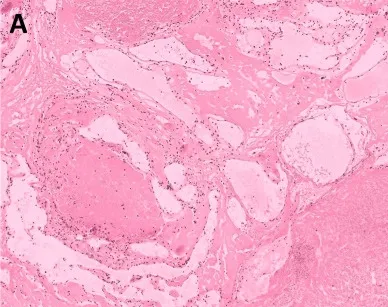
Histological view at low magnification.
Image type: pathology (h&e)